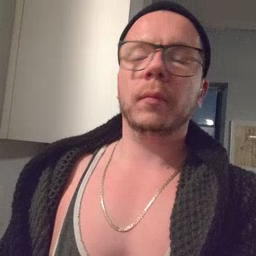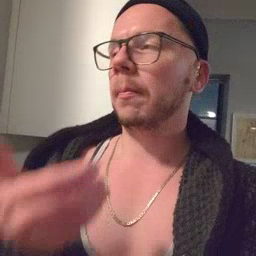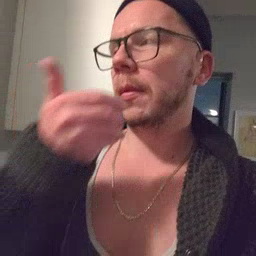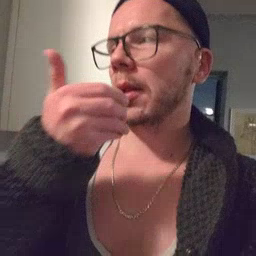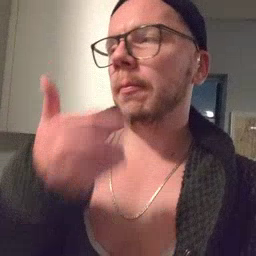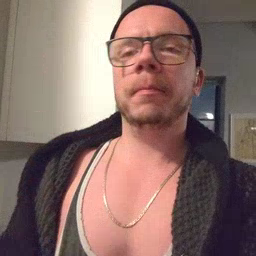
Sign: pizza